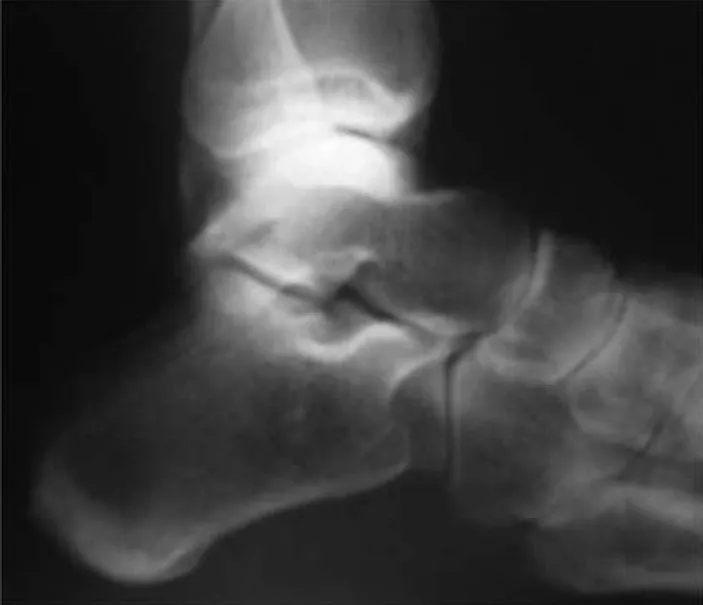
Plain lateral radiographic view without evidence of changes in shape and skeletal structure.
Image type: radiology (x_ray)